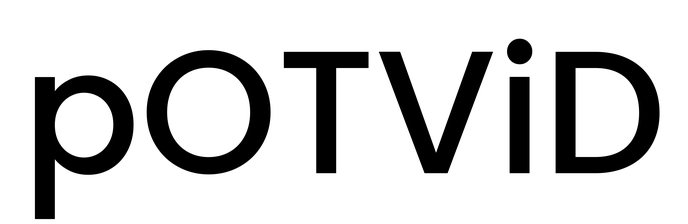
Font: Poppins-Medium